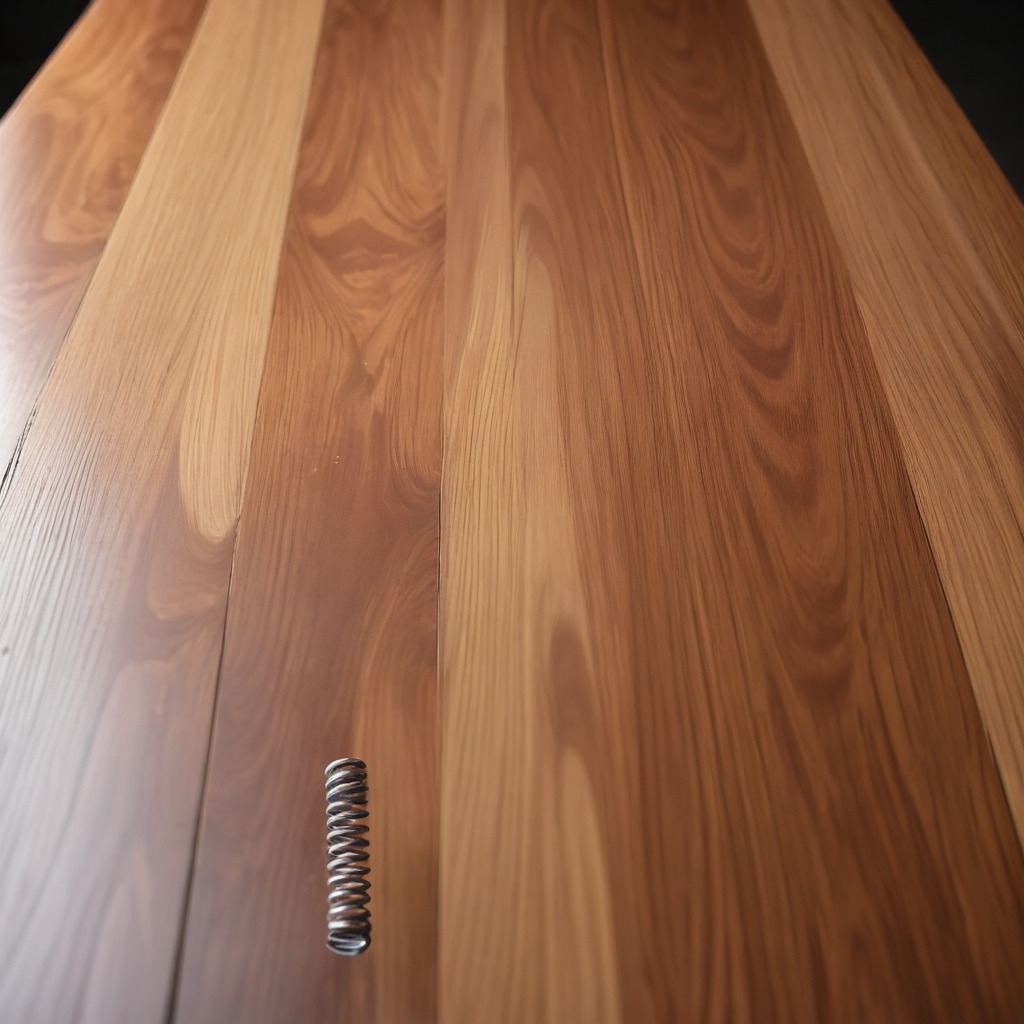
A coiled metal spring is lying on a wooden table in a carpentry studio.